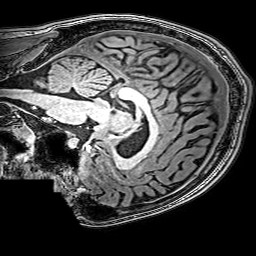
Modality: T1w
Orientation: sagittal
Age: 21
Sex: male
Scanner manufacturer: philips
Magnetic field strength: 3 T
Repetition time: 0.009 s
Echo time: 0.0035 s